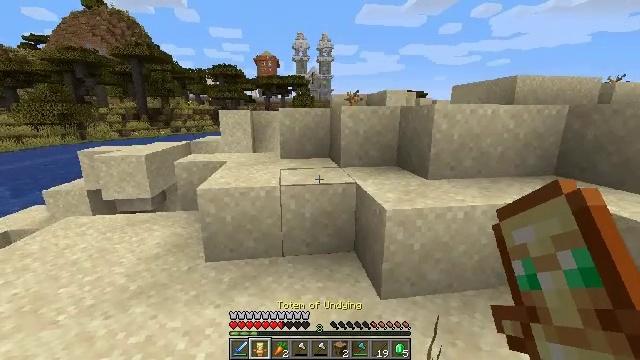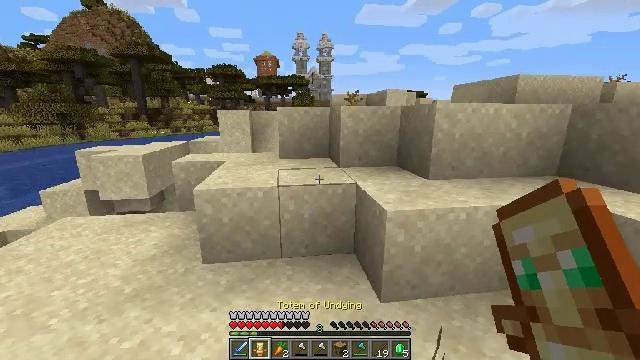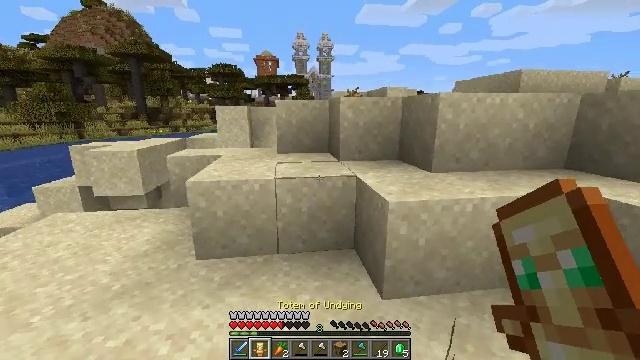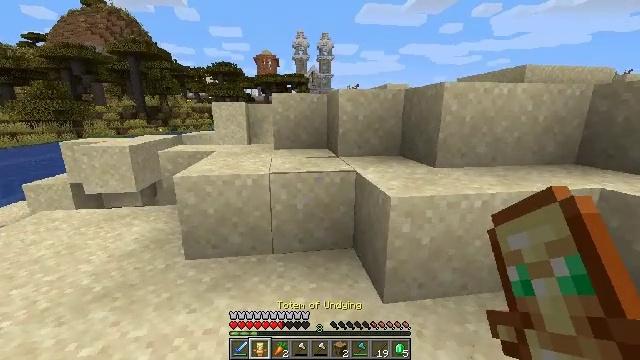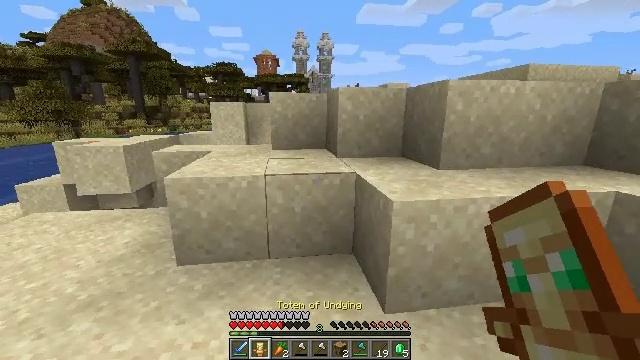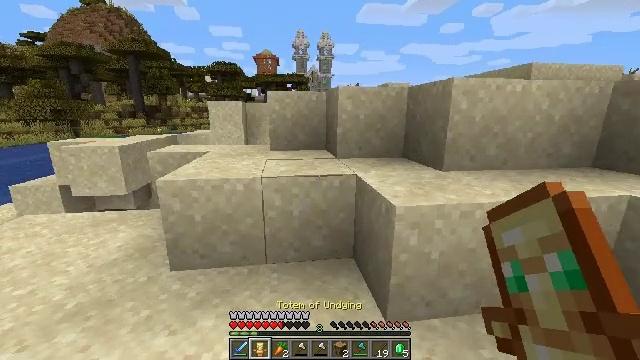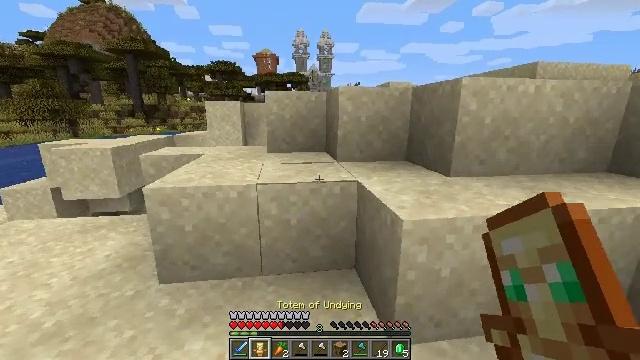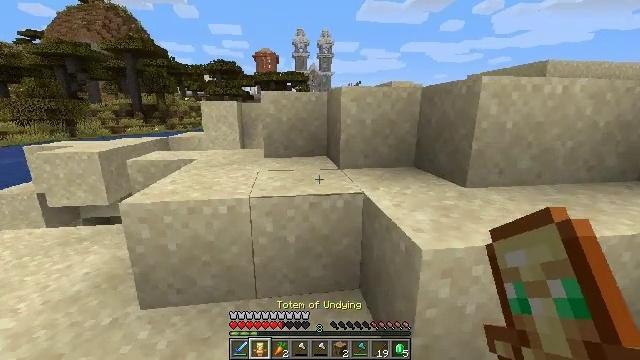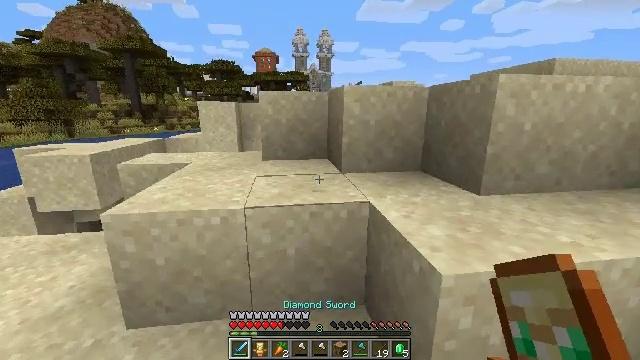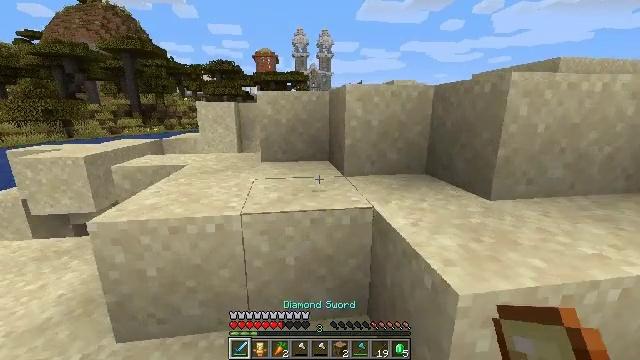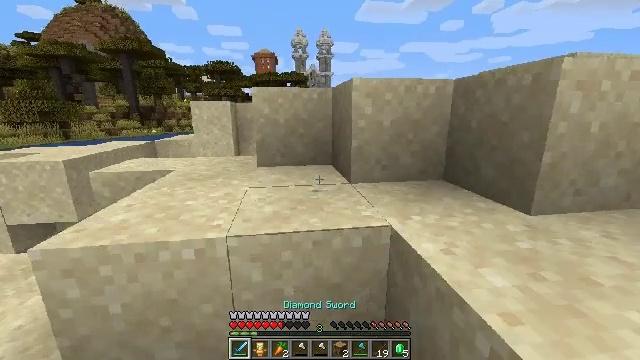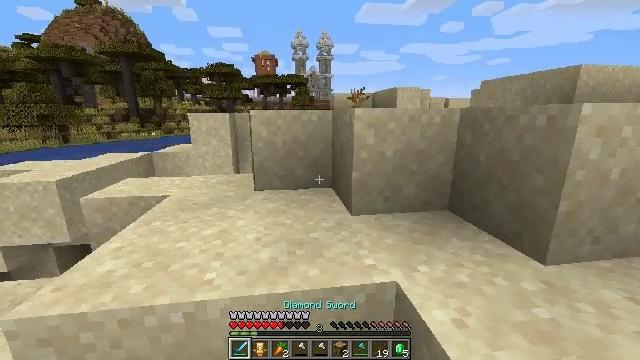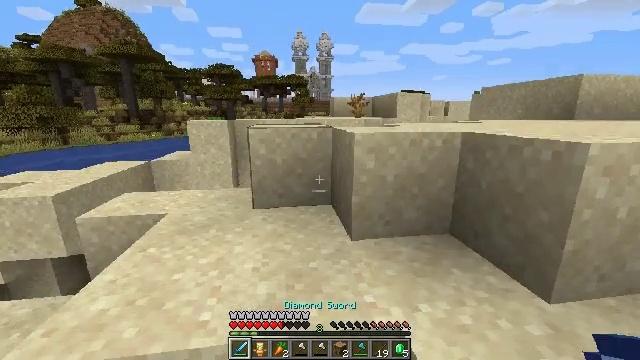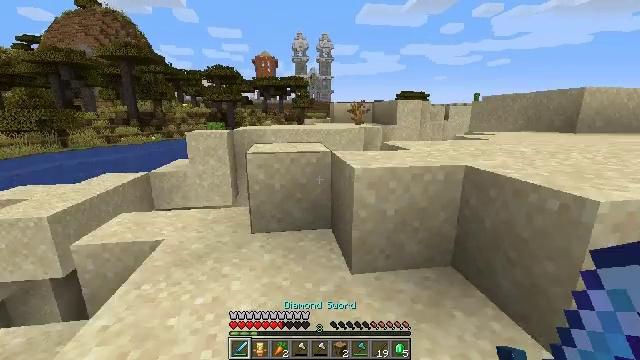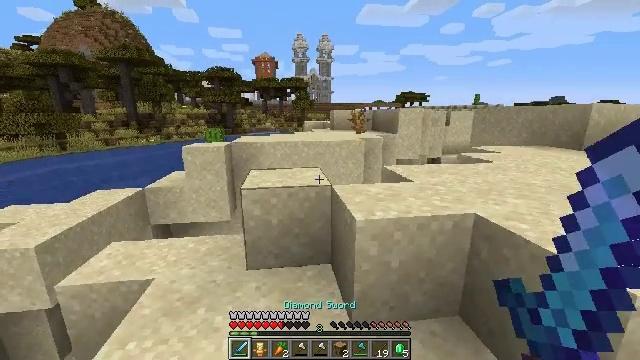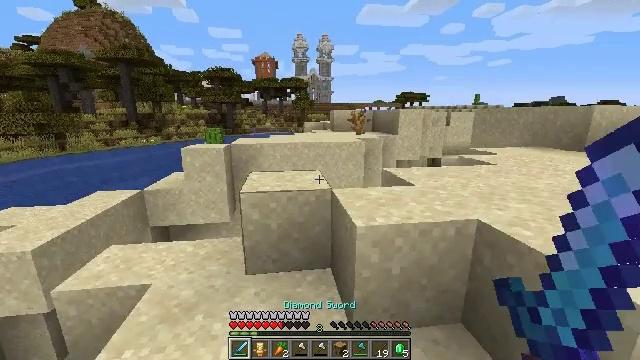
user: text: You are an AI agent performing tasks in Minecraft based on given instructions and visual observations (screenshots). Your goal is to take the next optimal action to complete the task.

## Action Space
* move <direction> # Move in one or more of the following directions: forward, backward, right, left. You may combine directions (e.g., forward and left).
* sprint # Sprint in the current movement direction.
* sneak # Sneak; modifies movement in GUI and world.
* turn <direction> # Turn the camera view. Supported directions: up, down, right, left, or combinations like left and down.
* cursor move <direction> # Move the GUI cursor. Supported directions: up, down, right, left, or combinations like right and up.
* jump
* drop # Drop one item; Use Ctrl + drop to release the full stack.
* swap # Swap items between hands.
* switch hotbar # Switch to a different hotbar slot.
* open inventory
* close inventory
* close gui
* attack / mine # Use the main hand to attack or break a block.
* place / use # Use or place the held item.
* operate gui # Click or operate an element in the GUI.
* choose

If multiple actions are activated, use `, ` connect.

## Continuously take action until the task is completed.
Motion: motion action
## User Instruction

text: Collect the dead bush from dry areas.
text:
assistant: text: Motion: move forward
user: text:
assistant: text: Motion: move forward
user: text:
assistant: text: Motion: move forward
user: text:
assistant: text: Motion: move forward
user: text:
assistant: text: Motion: move forward
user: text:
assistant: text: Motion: move forward
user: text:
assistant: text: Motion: move forward
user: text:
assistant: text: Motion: move forward
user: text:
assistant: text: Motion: move forward
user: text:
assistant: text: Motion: move forward
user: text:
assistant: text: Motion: move forward, jump
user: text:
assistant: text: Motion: move forward, jump
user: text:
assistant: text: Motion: move forward, jump
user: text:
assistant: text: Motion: move forward, jump
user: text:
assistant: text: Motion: move forward, jump
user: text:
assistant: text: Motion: move forward
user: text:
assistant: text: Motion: move forward
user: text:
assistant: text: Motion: move forward
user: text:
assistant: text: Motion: move forward
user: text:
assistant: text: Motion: move forward
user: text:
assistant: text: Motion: move forward, jump
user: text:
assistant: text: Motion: move forward, jump
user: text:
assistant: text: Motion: move forward, jump
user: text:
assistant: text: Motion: move forward
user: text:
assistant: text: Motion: move forward, turn right
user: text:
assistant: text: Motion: move forward, turn right and down
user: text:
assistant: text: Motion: move forward, turn right and down
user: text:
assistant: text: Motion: move forward, turn right
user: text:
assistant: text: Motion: move forward
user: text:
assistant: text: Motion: move forward, turn right and down